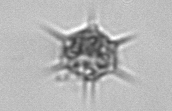
Label: Dictyocha